Question: I have a JSON request which gets a response from YouTube:
'''
@Override
protected Void doInBackground(Void... arg0) {
try {
HttpClient client = new DefaultHttpClient();
HttpUriRequest request = new HttpGet("https://gdata.youtube.com/feeds/api/videos?author="+PLAYLIST+"&v=2&alt=jsonc");
'''
I would like to use a swipeable footer image (<URL> shown below to set the following:
'''
String PLAYLIST = "vevo";
String PLAYLIST = "TheMozARTGROUP";
String PLAYLIST = "TimMcGrawVEVO";
String PLAYLIST = "TiestoVEVO";
String PLAYLIST = "EminemVEVO";
'''
then immediately after the value of PLAYLIST is set by the <URL>, create a playlist using the new value of PLAYLIST:
'''
new GetYouTubeUserVideosTask(responseHandler, PLAYLIST).execute();
'''
I've created a new string array containing the values I'd like to use. My question now that all that is understood is: how can I modify the source below to set the value of PLAYLIST using one of the array values and execute the new playlist? (Currently my source compiles but when I swipe the <URL>
'''
new GetYouTubeUserVideosTask(responseHandler, PLAYLIST).execute();
'''
'''
private class ImagePagerAdapter extends PagerAdapter {
public ImagePagerAdapter(Activity act, int[] mImages,
String[] stringArra) {
imageArray = mImages;
activity = act;
stringArray = stringArra;
}
// this is your constructor
public ImagePagerAdapter() {
super();
// setOnPageChangeListener(mPageChangeListener);
}
private int[] mImages = new int[] { R.drawable.selstation_up_btn,
R.drawable.classical_up_btn, R.drawable.country_up_btn,
R.drawable.dance_up_btn, R.drawable.hiphop_up_btn };
private String[] stringArray = new String[] { "vevo",
"TheMozARTGROUP", "TimMcGrawVEVO", "TiestoVEVO",
"EminemVEVO" };
@Override
public int getCount() {
return mImages.length;
}
@Override
public boolean isViewFromObject(View view, Object object) {
return view == ((ImageView) object);
}
@Override
public Object instantiateItem(ViewGroup container, int position) {
Context context = Home.this;
ImageView imageView = new ImageView(context);
imageView.setImageResource(mImages[position]);
((ViewPager) container).addView(imageView, 0);
return imageView;
}
@Override
public void destroyItem(ViewGroup container, int position, Object object) {
((ViewPager) container).removeView((ImageView) object);
}
private final ViewPager.SimpleOnPageChangeListener mPageChangeListener = new ViewPager.SimpleOnPageChangeListener() {
@Override
public void onPageSelected(final int position) {
onTabChanged(mPager.getAdapter(), mCurrentTabPosition, position);
mCurrentTabPosition = position;
}
};
protected void onTabChanged(final PagerAdapter adapter,
final int oldPosition, final int newPosition) {
// Calc if swipe was left to right, or right to left
if (oldPosition > newPosition) {
// left to right
} else {
// right to left
View vg = findViewById(R.layout.home);
vg.invalidate();
}
final ViewPager viewPager = (ViewPager) findViewById(R.id.view_pager);
viewPager.setOnPageChangeListener(new OnPageChangeListener() {
int oldPos = viewPager.getCurrentItem();
@Override
public void onPageScrolled(int position, float arg1, int arg2) {
if (position > oldPos) {
// Moving to the right
} else if (position < oldPos) {
// Moving to the Left
View vg = findViewById(R.layout.home);
vg.invalidate();
}
}
@Override
public void onPageScrollStateChanged(int arg0) {
// TODO Auto-generated method stub
}
@Override
public void onPageSelected(int arg0) {
// TODO Auto-generated method stub
}
});
}
}
}
'''

1. http://developer.android.com/training/animation/screen-slide.html
2. http://developer.android.com/reference/android/support/v4/view/PagerAdapter.html
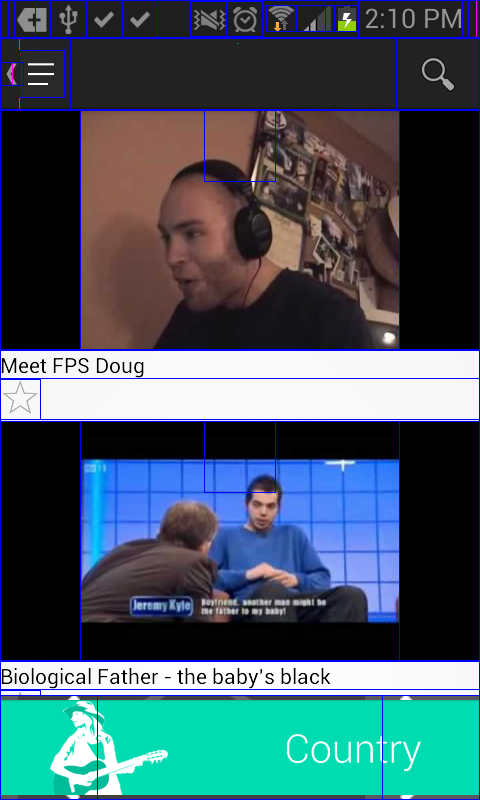
Answer: Try studying <URL>'. The call to notify is the signal to update the View in the adapter you are using.
In your code, the getYouTube... needs to update and array object that the adapter has a reference to.
you should be able to get it by implementing the same connections from the sample in your code.